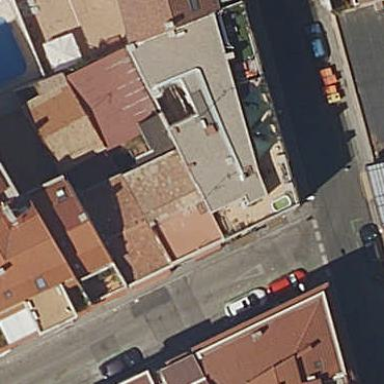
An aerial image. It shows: Image showing building with apartments.